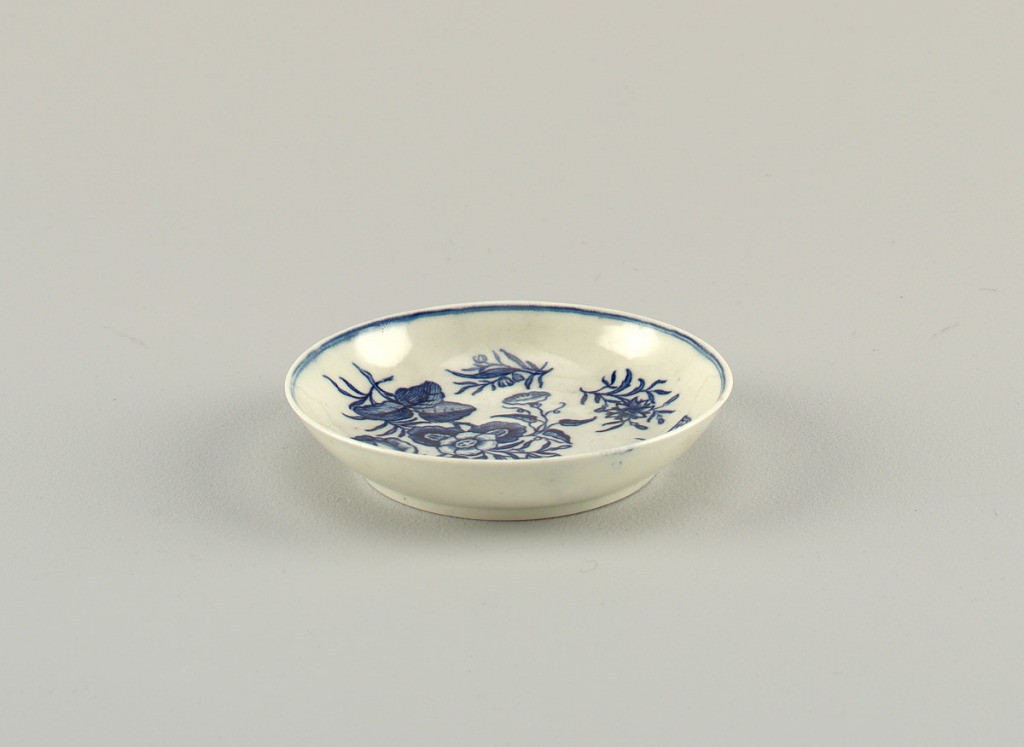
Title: Tea Bowl and Saucer
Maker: Royal Worcester, English, established 1751
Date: ca. 1770
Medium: soft paste porcelain, vitreous enamel
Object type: tea bowl and saucer
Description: Outcurving side with cylindrical foot, with curved side. Decoration of floral sprays and butterflies.